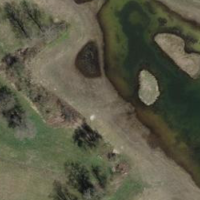
EUNIS habitat code: 23
Species observed at this site:
Pholidoptera griseoaptera
Tettigonia viridissima
Grus grus
Ruspolia nitidula
Roeseliana roeselii